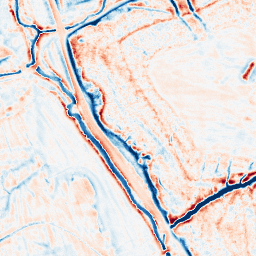
Category: edge_preserving
Decomposition family: bilateral
Decomposition parameters: d: 15
sigma_color: 75
sigma_space: 50
Upsampling method: sinc_hamming
Upsampling parameters: scale: 4
kernel_size: 16
Upsampling scale: 4